Question:
Even though user.mail = mymail@test.com
In the course githowto the log looks like:
'''
commit 911e8c91caeab8d30ad16d56746cbd6eef72dc4c
Author: Alexander Shvets <alex@githowto.com>
Date: Wed Mar 9 10:27:54 2011 -0500
First Commit
'''
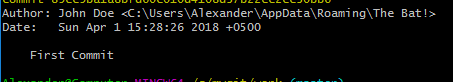
Answer: Just for one commit, as illustrated in "<URL>", you need:
'''
git commit --amend --author="Author Name <email@address.com>"
'''
And of course, fix your setting:
'''
git config --global user.email email@address.com
'''
(email, not mail, as commented)
---
If you had more than one commit with the wrong email, you would need a <URL>
'''
git change-commits GIT_AUTHOR_EMAIL "new@email.com" HEAD~10..HEAD
'''
(assuming here your last 10 commits are incorrect: adapt the number to your case)
Here, this is a simplified alias which forces the new value:
'''
change-commits = "!f() { VAR=$1; NEW=$2; shift 2; git filter-branch --env-filter "export $VAR='$NEW';" $@; }; f "
'''
---
In both cases, if you have not pushed yet, that is OK: the amend or filter-branch will rewrite the existing commits, but you will still be able to do a regular push.